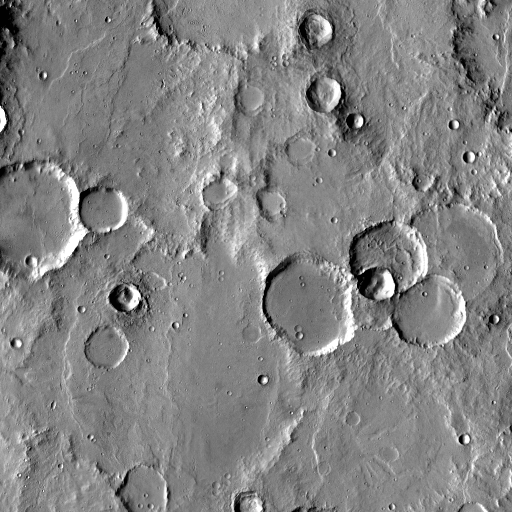
Crater classes present: Background, Other, Layered, Buried, Secondary